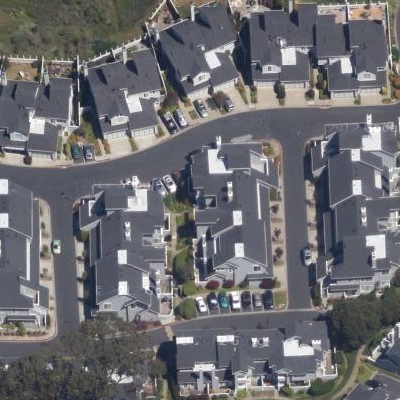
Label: Resident